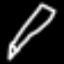
Label: pencil